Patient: sex F, age 60
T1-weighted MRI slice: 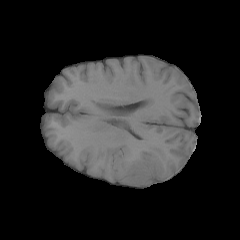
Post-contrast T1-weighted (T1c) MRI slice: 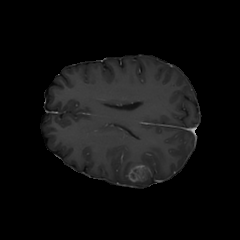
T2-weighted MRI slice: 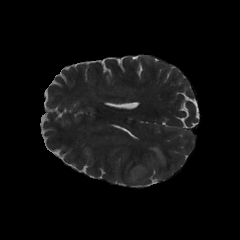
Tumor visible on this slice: yes
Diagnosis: Glioblastoma, IDH-wildtype
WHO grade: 4